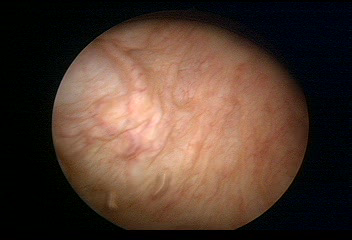
Modality: WLC
Class: Normal mucosa
Bladder cancer association: No